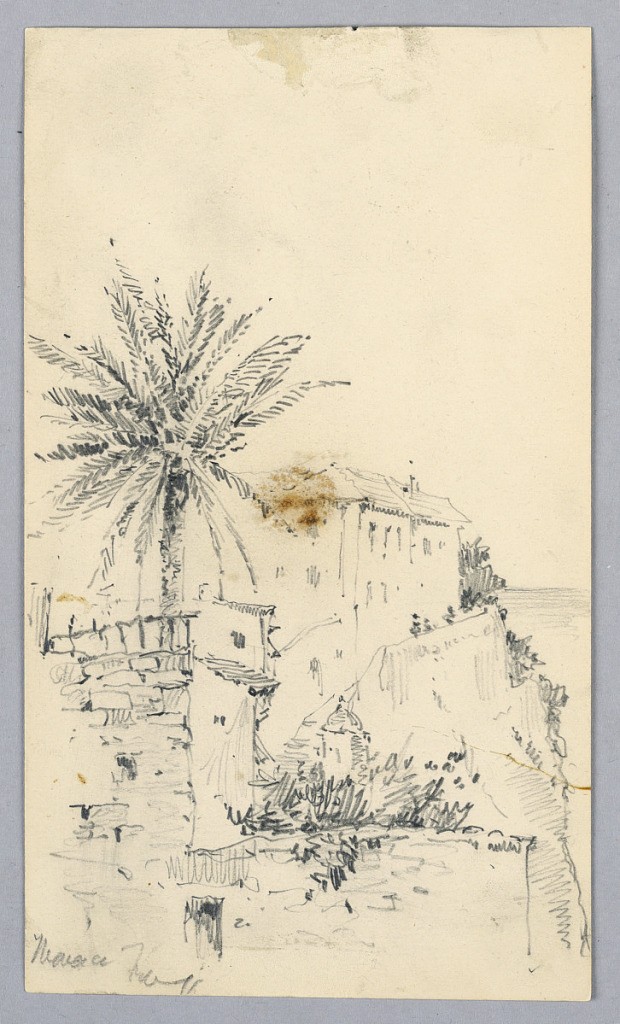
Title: Monaco
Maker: Arnold William Brunner, American, 1857–1925
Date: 1892
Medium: Graphite on paper
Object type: Drawing
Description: Brick wall, foreground, with palm tree, left and buildings beyond